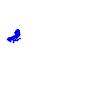
Particle: proton